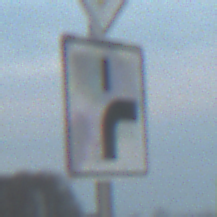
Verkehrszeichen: VerlaufVorfahrtsstrasse8
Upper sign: Vorfahrtsstrasse
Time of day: SunriseSunset
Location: Outdoor (RoadRail)
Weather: PartlyCloudy
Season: NotSpecified
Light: Natural